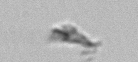
Label: detritus